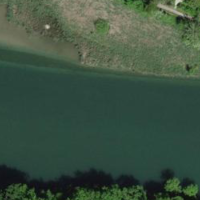
EUNIS habitat code: 15
Species observed at this site:
Orthetrum cancellatum